Question: This is a sort of followup to my other MongoDB question about the torrent indexer.
I'm making an open source torrent indexer (like a mini TPB, in essence), and offer both SQLite and MongoDB for backend, currently.
However, I'm having trouble with the MongoDB part of it. In Sinatra, I get  when trying to upload a torrent, or search for one.
In uploading, one needs to tag the torrent -- and it fails here. The code for adding tags is as follows:
'''
def add_tag(tag)
if $sqlite
unless tag_exists? tag
$db.execute("insert into #{$tag_table} values ( ? )", tag)
end
id = $db.execute("select oid from #{$tag_table} where tag = ?", tag)
return id[0]
elsif $mongo
unless tag_exists? tag
$tag.insert({:tag => tag})
end
return $tag.find({:tag => tag})[:_id] #this is the line it presumably crashes on
end
end
'''
It reaches line 105 (noted above), and then fails. What's going on? Also, as an FYI this might turn into a few other questions as solutions come in.
Thanks!
EDIT
So instead of returning the tag result with '[:_id]', I changed the block inside the elsif to:
'''
id = $tag.find({:tag => tag})
puts id.inspect
return id
'''
and still get an error. You can see a demo at <URL>
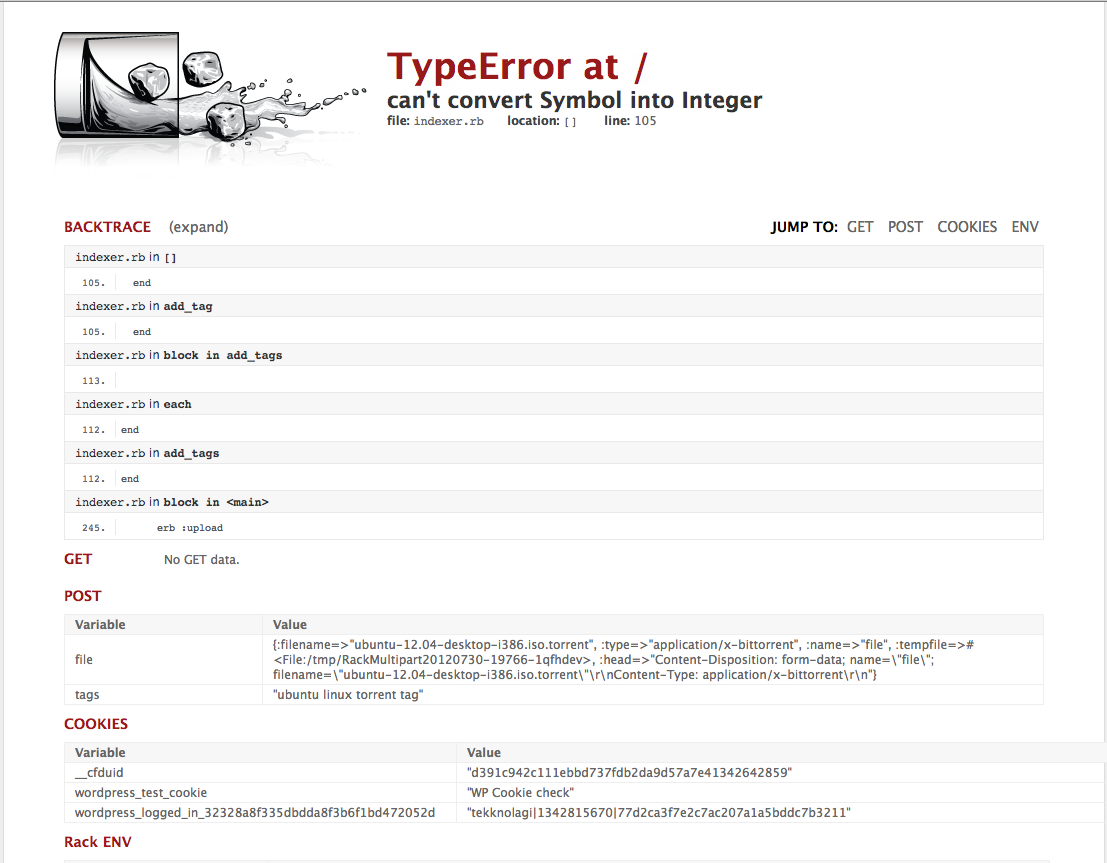
Answer: Given that you are doing an 'insert()', the easiest way to get the id is:
'''
id = $tag.insert({:tag => tag})
'''
'id' will be a <URL>, so you can use appropriate methods depending on the return value you want:
'''
return id # BSON::ObjectId('5017cace1d5710170b000001')
return id.to_s # "5017cace1d5710170b000001"
'''
In your original question you are trying to use the <URL>, but you are trying to reference the cursor as a document. You need to iterate over the cursor using 'each' or 'next', eg:
'''
cursor = $tag.find_one({:tag => tag})
return cursor.next['_id'];
'''
If you want a single document, you should be using <URL>.
For example, you can find and return the _id using:
'''
return $tag.find_one({:tag => tag})['_id']
'''